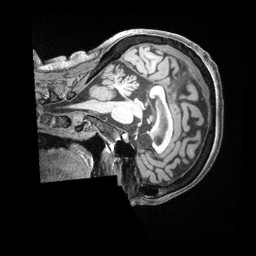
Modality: T1w
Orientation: sagittal
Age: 75
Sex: female
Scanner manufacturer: siemens
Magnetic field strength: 3 T
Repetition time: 2.5 s
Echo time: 0.00222 s